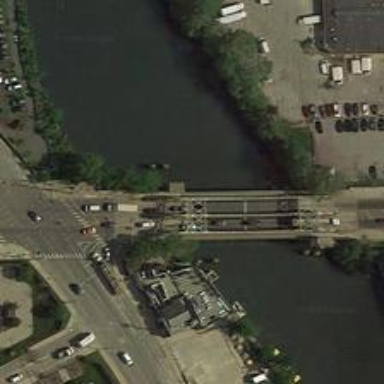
Numerous off cars are parked in the areas which are near this bridge .